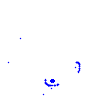
Particle: pion